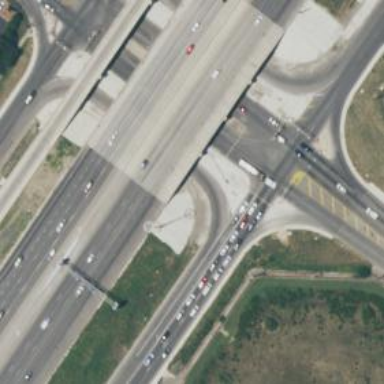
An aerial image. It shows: Secondary link road with asphalt surface.